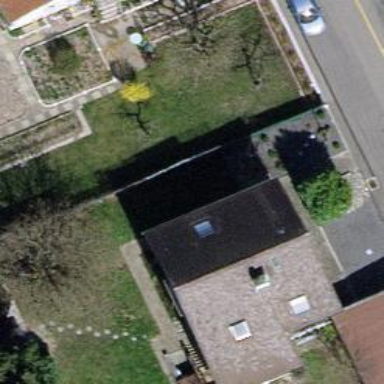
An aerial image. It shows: Detached building with gabled roof.